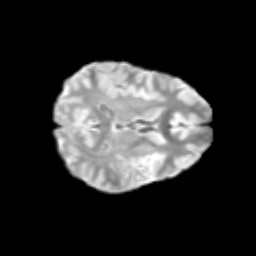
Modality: T2w
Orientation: axial
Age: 14
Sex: female
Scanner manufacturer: siemens
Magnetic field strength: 3 T
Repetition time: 3.8 s
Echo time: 0.07 s